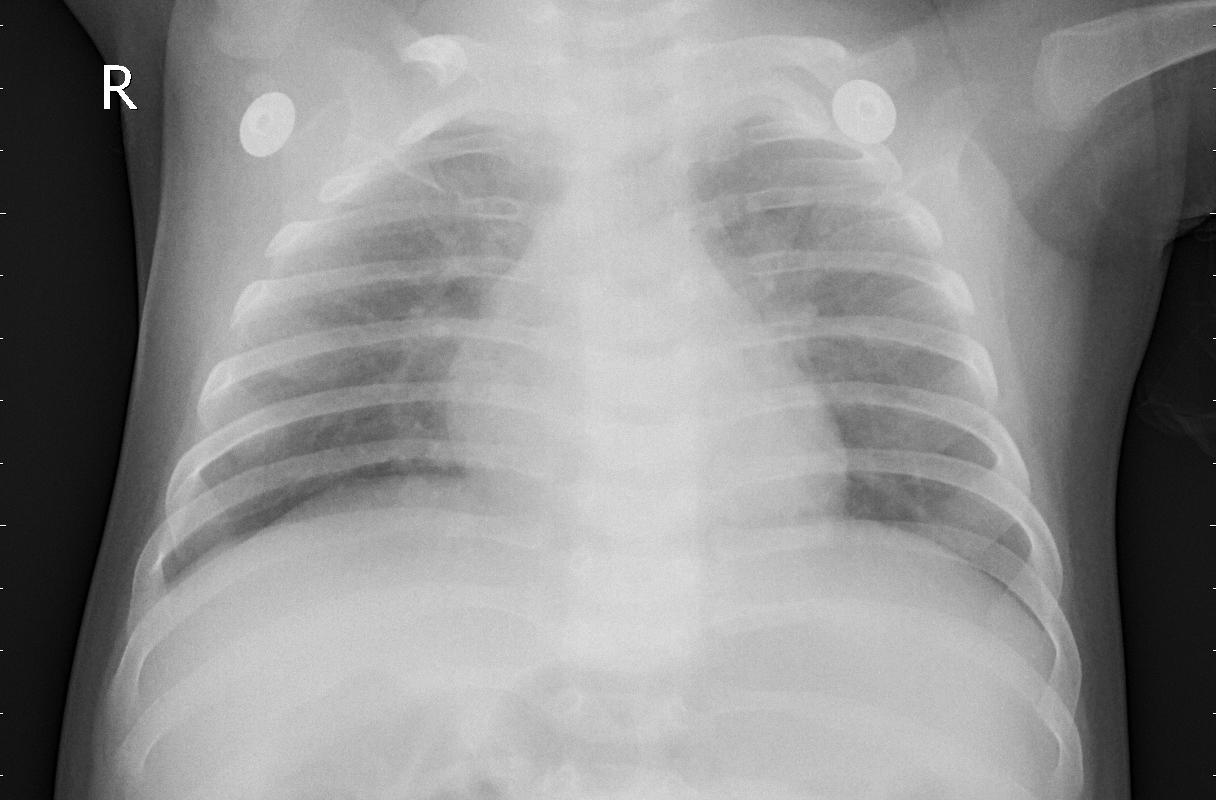
Diagnosis: PNEUMONIA